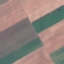
Land use / land cover: AnnualCrop